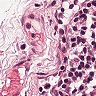
Metastatic tissue present: no